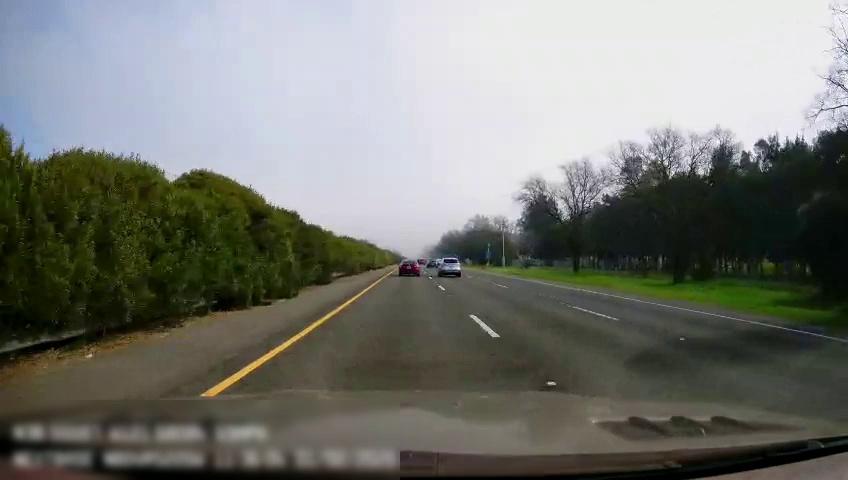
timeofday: Day
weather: Sunny
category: Drivable Space
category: Vehicles | Car
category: Vehicles | SUV
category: Vehicles | Car
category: Lanes | Current Lane
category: Lanes | Current Lane
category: Lanes | Alternate Lane
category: Lanes | Alternate Lane